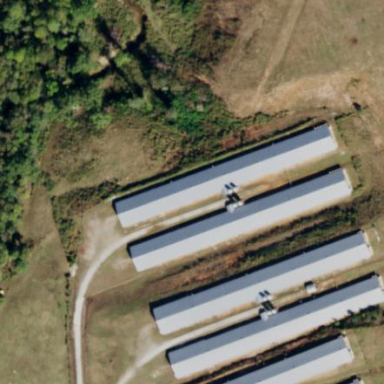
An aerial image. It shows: Poultry house.